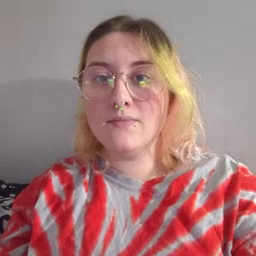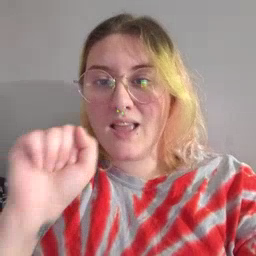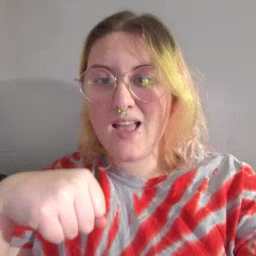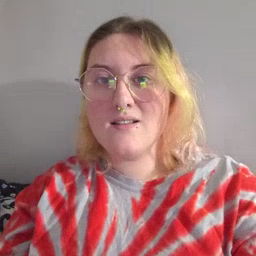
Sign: can